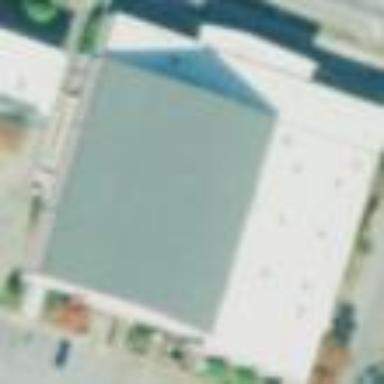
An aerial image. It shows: Building being used as sports hall.